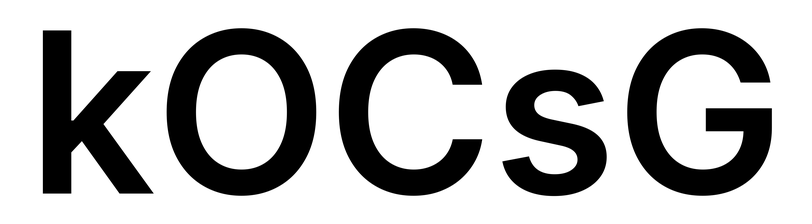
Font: Inter_SemiBold